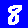
Digit: 8